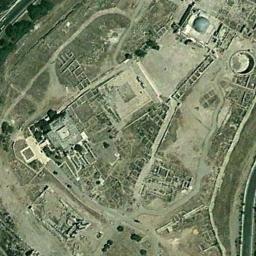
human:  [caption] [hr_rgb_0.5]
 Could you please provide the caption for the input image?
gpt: The palace is on the bare land .

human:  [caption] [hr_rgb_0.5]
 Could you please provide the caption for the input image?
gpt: The palace has some palaces and some roads go through the palace .

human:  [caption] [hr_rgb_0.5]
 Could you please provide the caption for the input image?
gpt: There is a wide road next to the palace .

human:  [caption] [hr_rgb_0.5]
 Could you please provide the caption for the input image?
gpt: There are many roads of different lengths beside the palace .

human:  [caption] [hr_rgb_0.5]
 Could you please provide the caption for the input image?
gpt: There are some green lawns around the palace .